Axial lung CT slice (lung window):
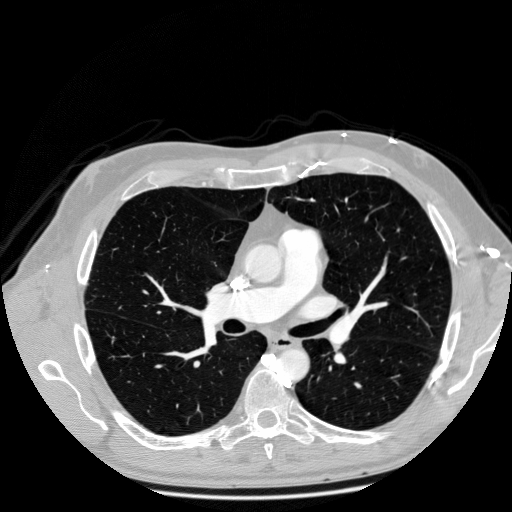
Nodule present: no